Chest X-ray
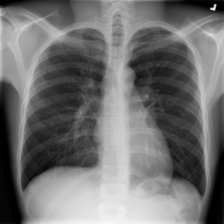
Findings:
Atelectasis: negative
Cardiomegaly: negative
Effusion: negative
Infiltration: negative
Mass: negative
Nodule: negative
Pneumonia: negative
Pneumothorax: negative
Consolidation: negative
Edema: negative
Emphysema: negative
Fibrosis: negative
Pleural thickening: negative
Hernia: negative